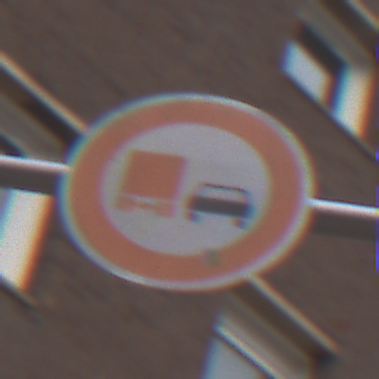
Verkehrszeichen: UeberholverbotKraftfahrzeuge
Umgebung: Outdoor, Urban
Tageszeit: MorningAfternoon
Wetter: Overcast
Licht: Natural
Jahreszeit: NotSpecified
Kontrast: LowContrast